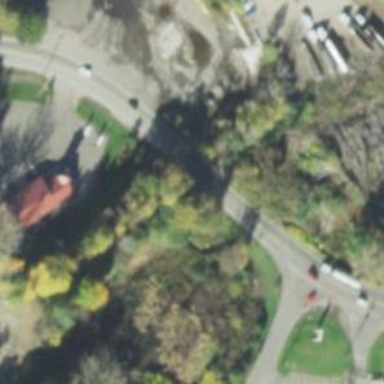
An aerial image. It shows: Abandoned railway bridge.